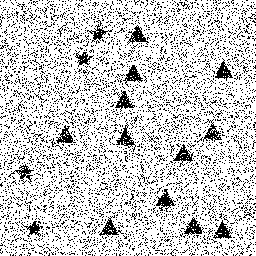
Squares: 0
Triangles: 12
Stars: 4
Total shapes: 16